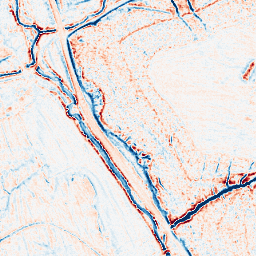
Category: edge_preserving
Decomposition family: anisotropic_diffusion
Decomposition parameters: iterations: 10
kappa: 50
gamma: 0.15
Upsampling method: sinc_blackman
Upsampling parameters: scale: 2
kernel_size: 4
Upsampling scale: 2